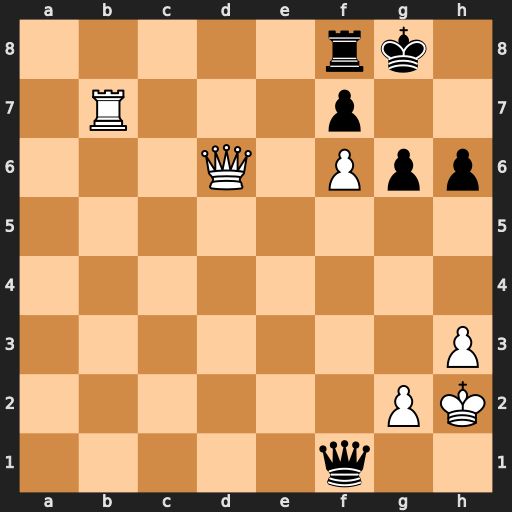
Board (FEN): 5rk1/1R3p2/3Q1Ppp/8/8/7P/6PK/5q2
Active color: w
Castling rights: -
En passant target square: -
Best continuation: Qxf8+ Kxf8 Rb8#